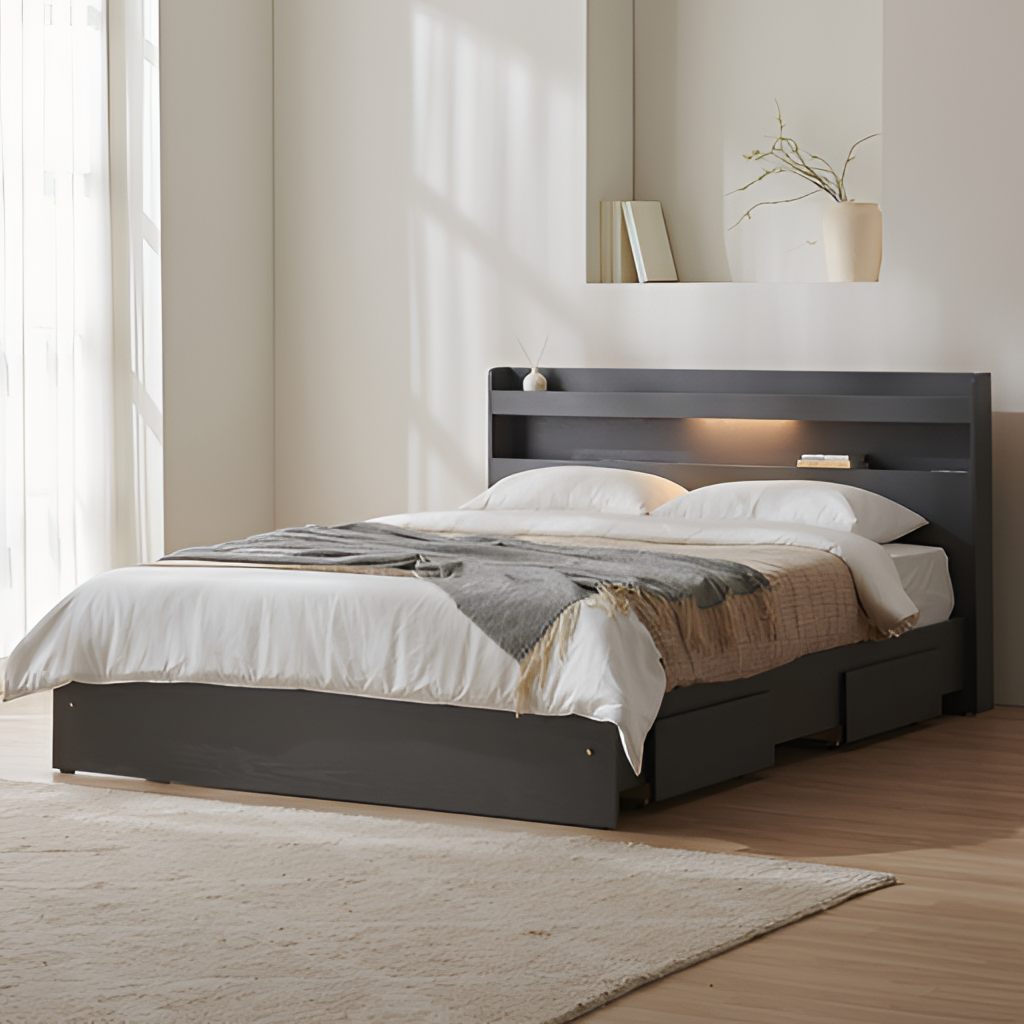
bedroom, wood illuminated headboard bed, oak wood flooring, with plank pattern, minimalist, paint wallpaper, with solid pattern